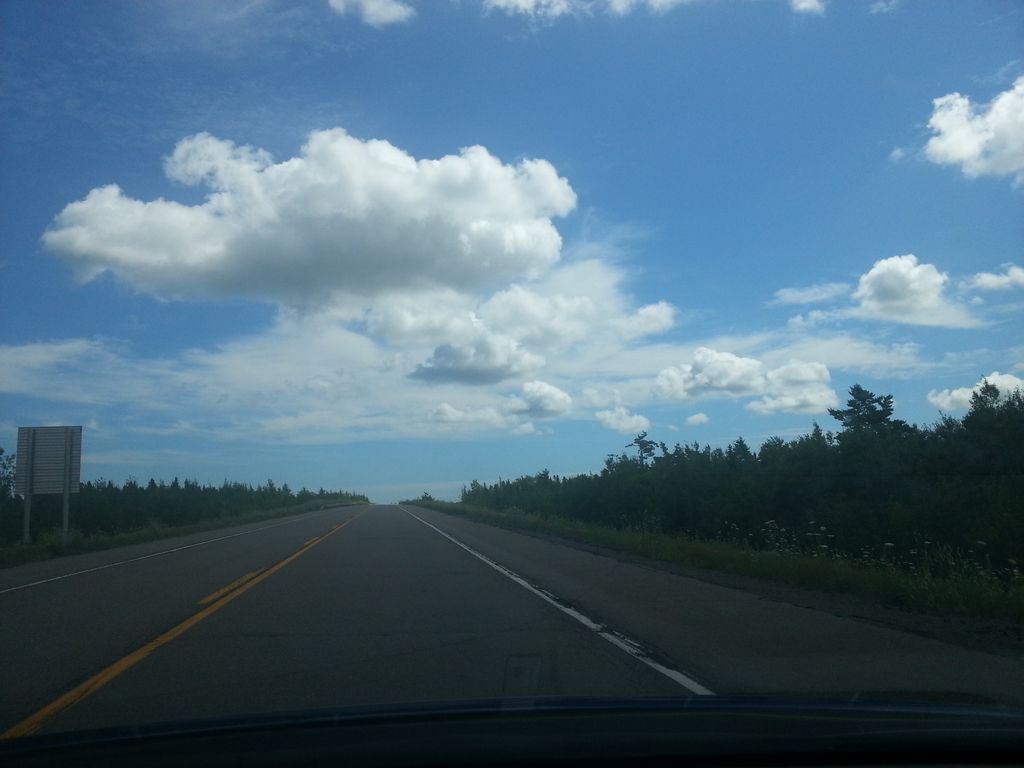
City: charlottetown